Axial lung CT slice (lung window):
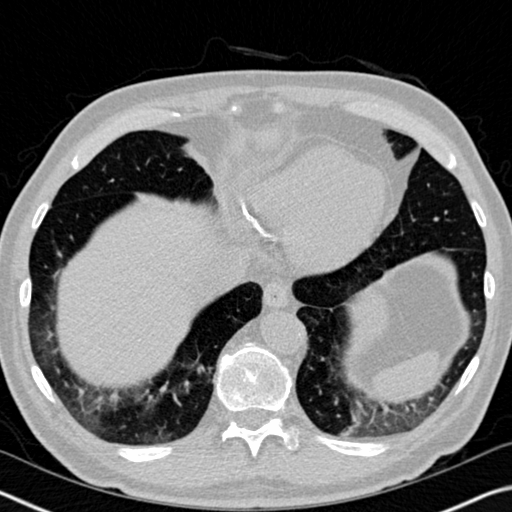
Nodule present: no